Question: How to get this view of button with gradient background?
I googled a lot but hadn't find something
and I think overlapping of one on other is because of relative layout..

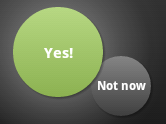
Answer: Create a xml file in drawable folder:
oval_background.xml
'''
<?xml version="1.0" encoding="utf-8"?>
<shape xmlns:android="http://schemas.android.com/apk/res/android"
android:shape="oval" >
<gradient
android:startColor="#6586F0"
android:centerColor="#D6D6D6"
android:endColor="#4B6CD6"
android:angle="90"/>
</shape>
'''
Use this file as button background:
'''
<Button
android:layout_width="wrap_content"
android:layout_height="wrap_content"
android:background="@drawable/oval_background"
android:id="@+id/ButtonTest"
android:text="button">
</Button>
'''